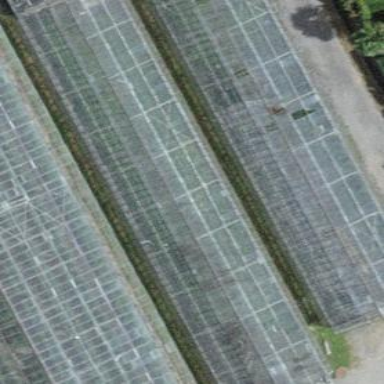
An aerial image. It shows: Greenhouse.